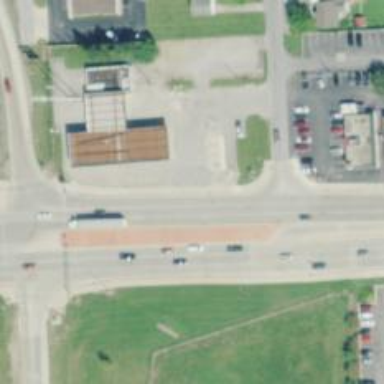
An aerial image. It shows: Uncontrolled and unmarked road crossing.